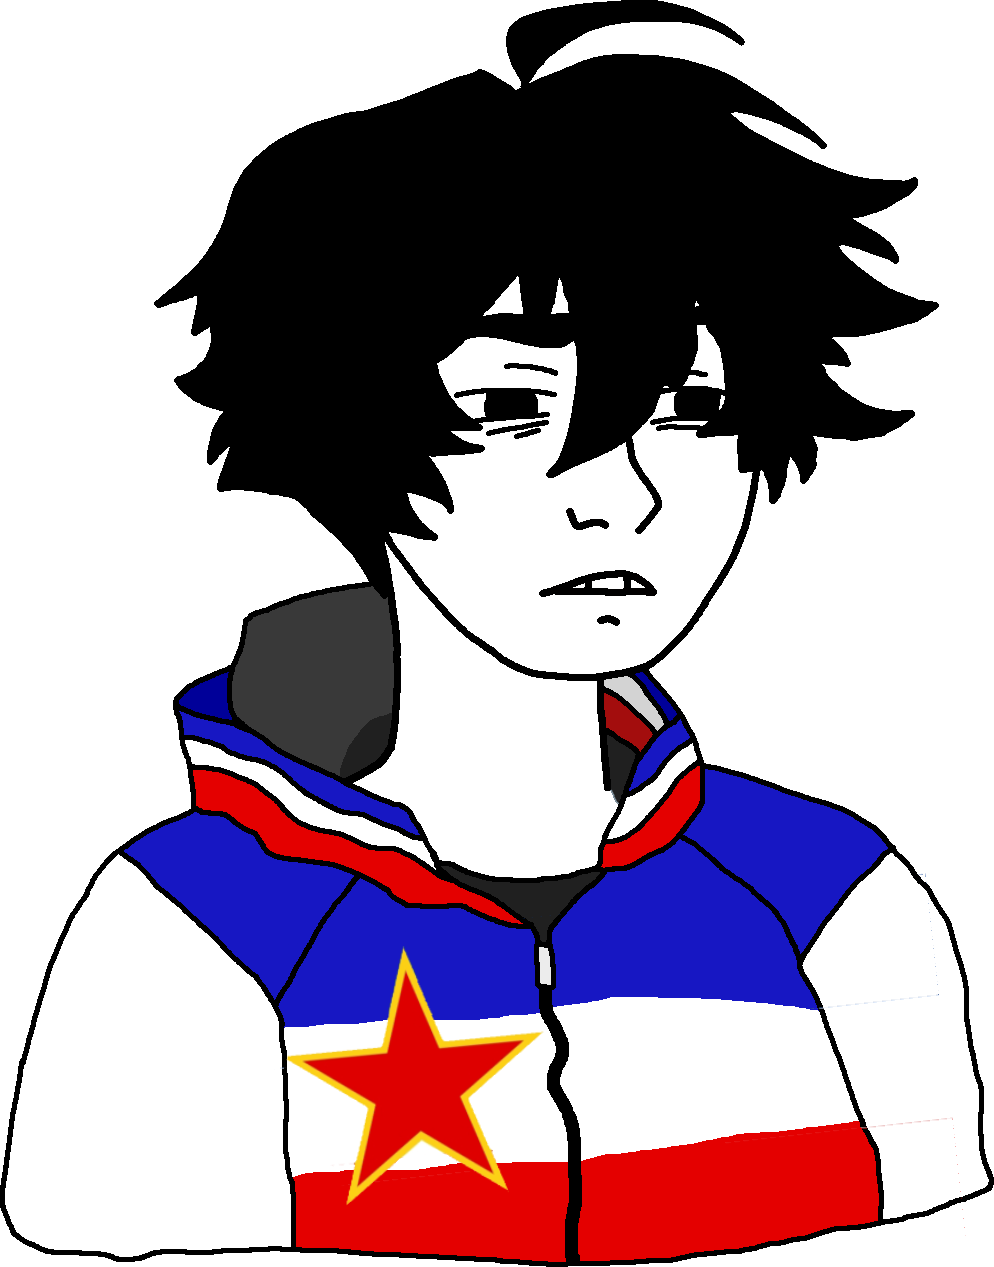
Label: 5_Twinkjak